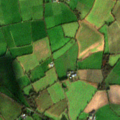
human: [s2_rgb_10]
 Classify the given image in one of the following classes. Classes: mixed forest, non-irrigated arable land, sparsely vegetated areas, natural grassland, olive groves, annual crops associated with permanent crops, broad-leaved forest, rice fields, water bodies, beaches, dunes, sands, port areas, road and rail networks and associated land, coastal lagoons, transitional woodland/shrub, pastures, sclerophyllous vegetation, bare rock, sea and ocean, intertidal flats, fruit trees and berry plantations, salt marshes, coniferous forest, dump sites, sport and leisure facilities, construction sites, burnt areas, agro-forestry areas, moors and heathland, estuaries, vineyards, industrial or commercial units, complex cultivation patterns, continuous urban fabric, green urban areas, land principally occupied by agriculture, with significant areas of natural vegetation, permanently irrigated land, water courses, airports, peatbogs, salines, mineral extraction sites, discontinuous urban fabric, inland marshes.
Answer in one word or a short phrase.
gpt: non-irrigated arable land, pastures